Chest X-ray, PA view. Patient: 35 years old, sex M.
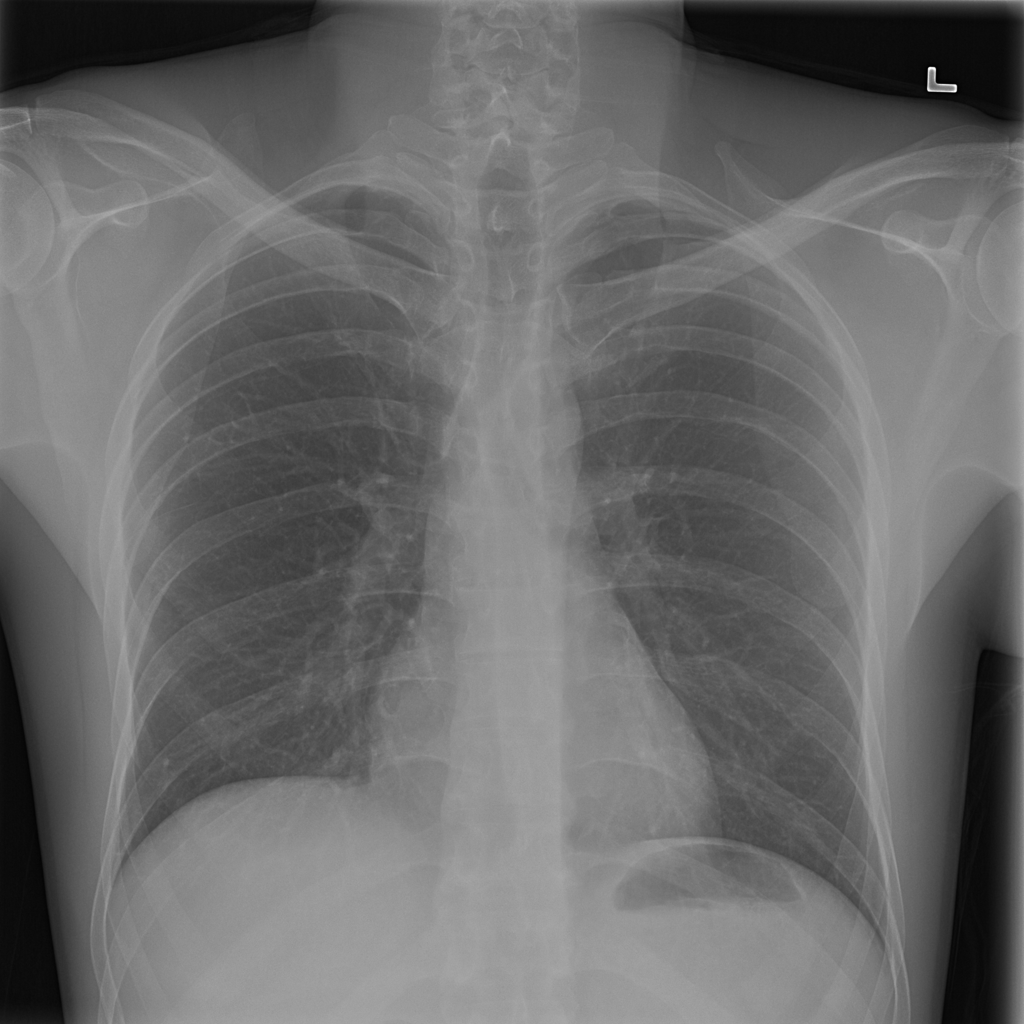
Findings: No Finding